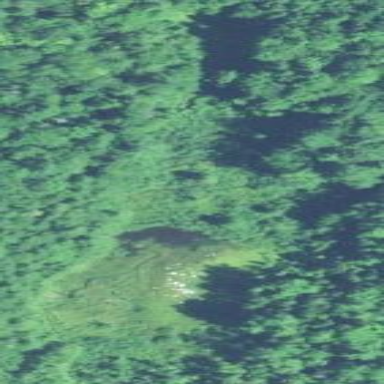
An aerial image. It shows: Marshy wetland area.